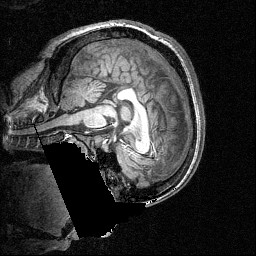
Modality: T1w
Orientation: sagittal
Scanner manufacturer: siemens
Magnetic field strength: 3 T
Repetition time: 1.54 s
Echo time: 0.00304 s